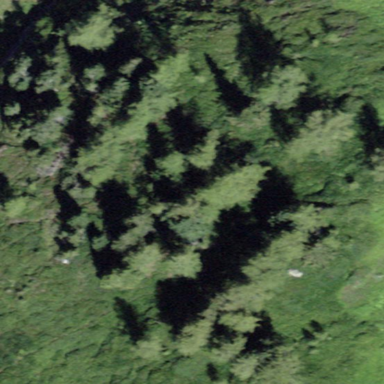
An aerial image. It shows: Mixed woodland with various types of leaves.